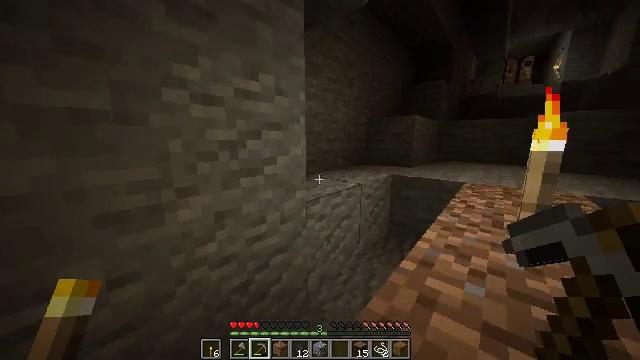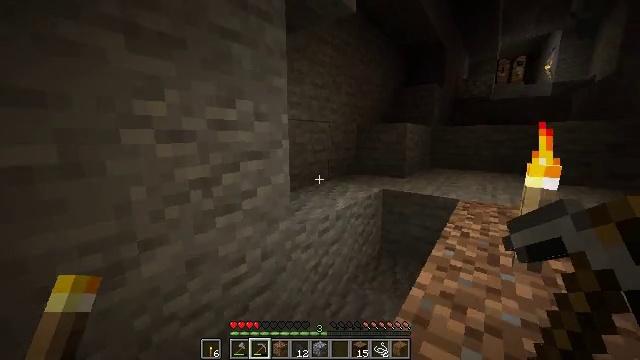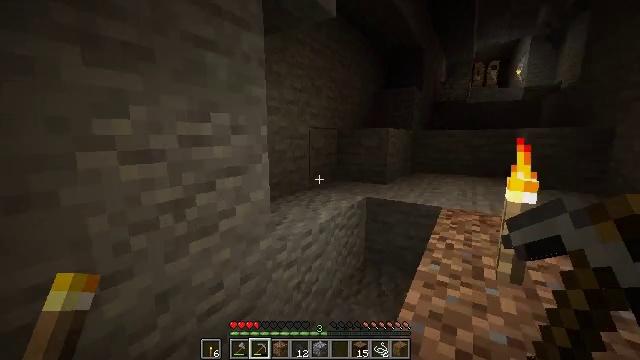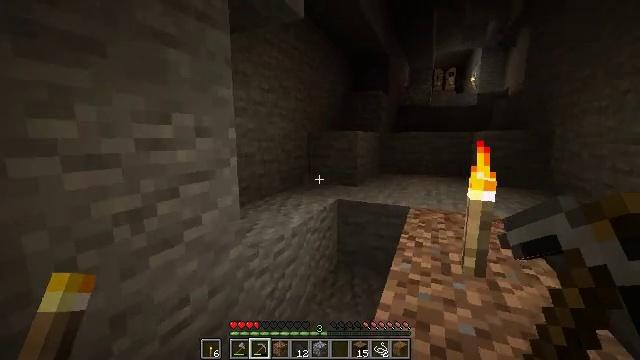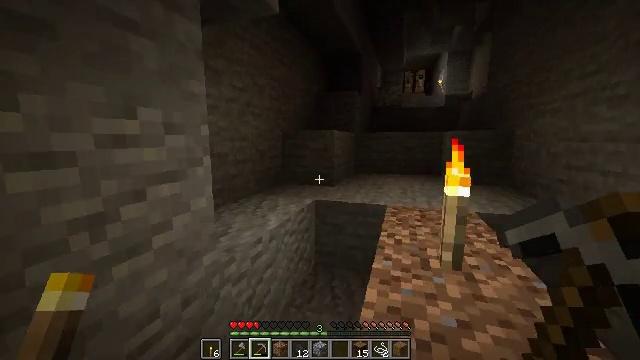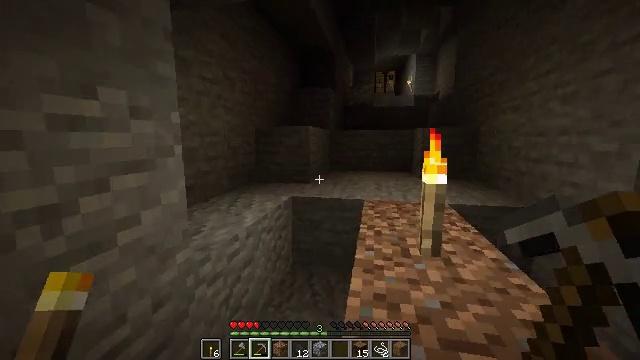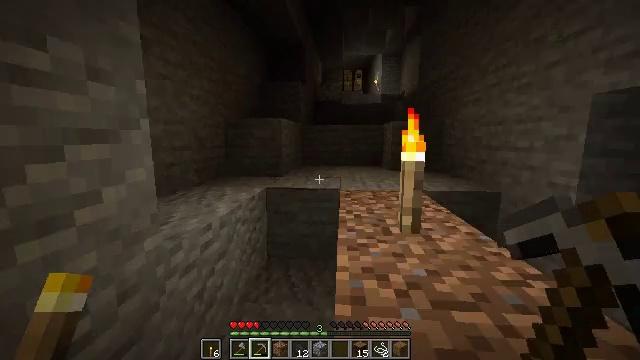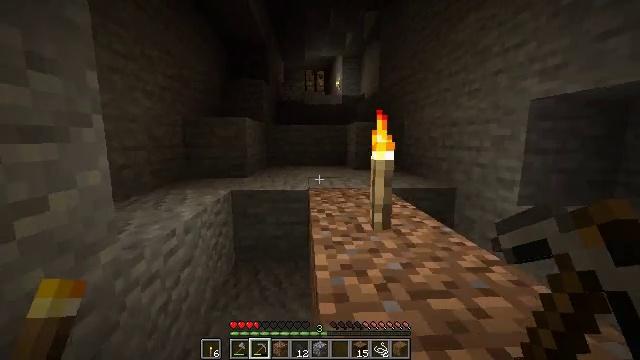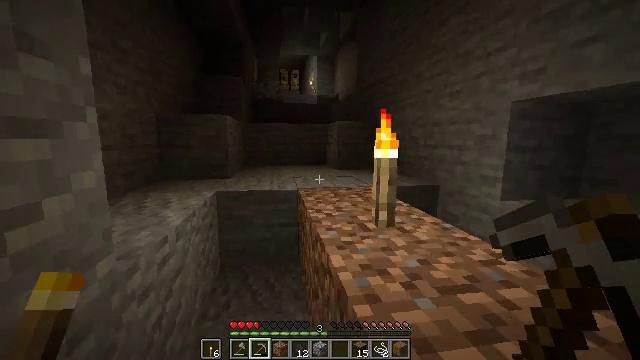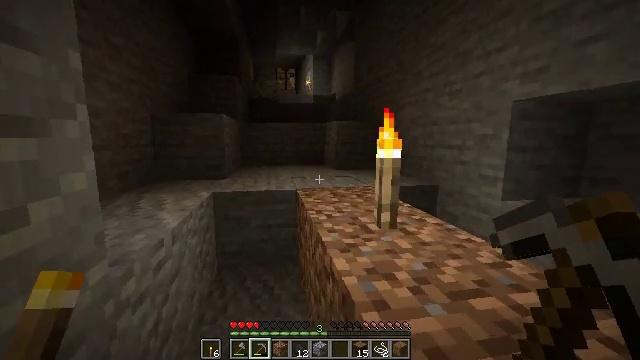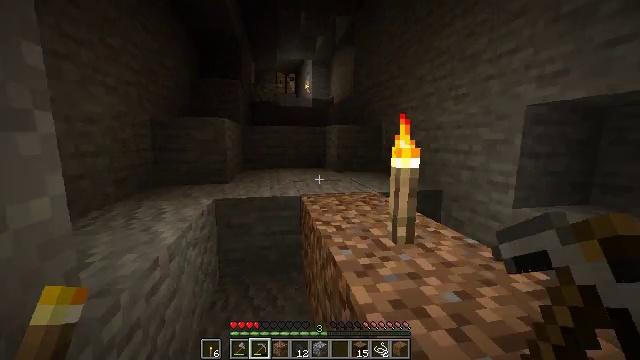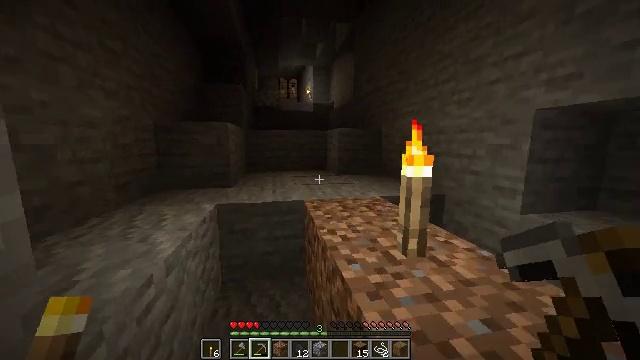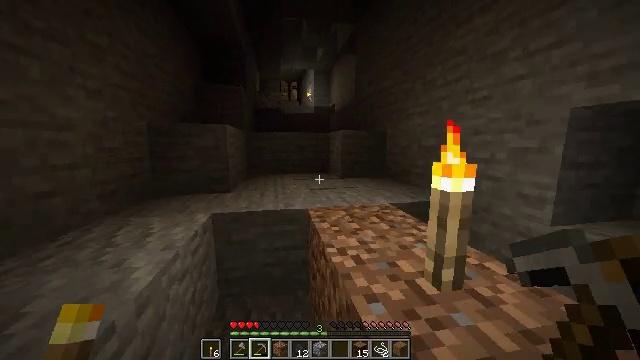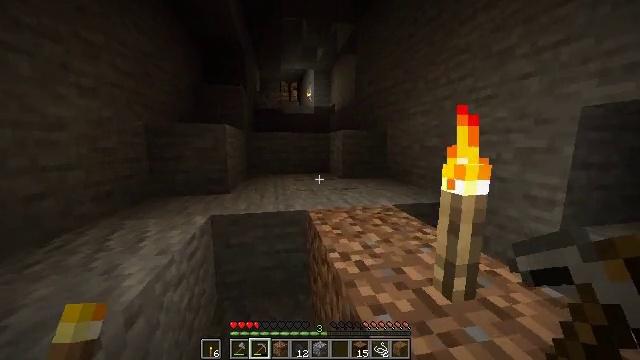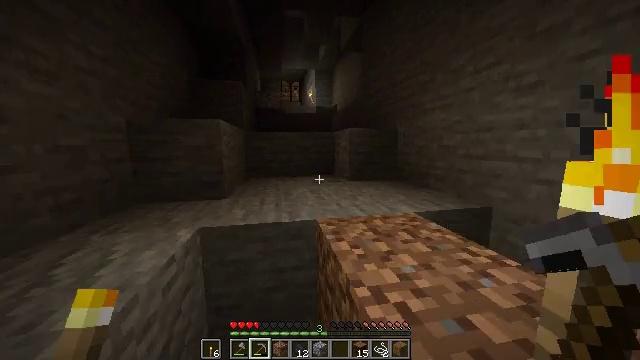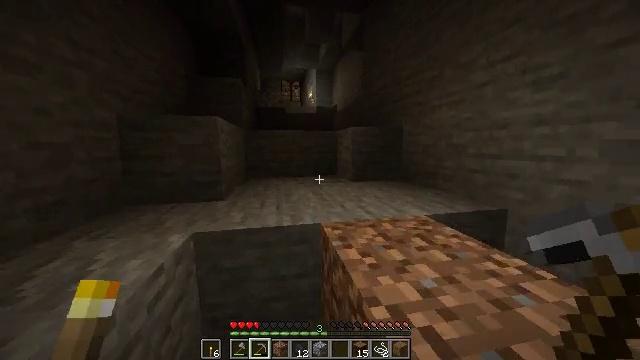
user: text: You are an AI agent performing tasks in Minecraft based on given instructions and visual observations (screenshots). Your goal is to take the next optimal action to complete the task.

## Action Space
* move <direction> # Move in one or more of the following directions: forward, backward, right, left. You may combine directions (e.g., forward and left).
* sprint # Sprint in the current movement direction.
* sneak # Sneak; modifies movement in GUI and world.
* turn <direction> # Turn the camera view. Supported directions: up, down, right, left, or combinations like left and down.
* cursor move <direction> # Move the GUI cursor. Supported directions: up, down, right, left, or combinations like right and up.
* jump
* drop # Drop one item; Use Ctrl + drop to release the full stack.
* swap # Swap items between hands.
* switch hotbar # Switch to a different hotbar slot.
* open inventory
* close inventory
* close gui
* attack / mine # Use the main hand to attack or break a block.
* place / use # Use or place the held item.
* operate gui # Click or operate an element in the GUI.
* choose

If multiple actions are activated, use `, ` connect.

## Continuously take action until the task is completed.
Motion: motion action
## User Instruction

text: craft item air
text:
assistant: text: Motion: move forward, sprint, turn right, jump
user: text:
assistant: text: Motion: move forward, sprint, turn right
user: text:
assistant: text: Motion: move forward and move left, sprint, turn right
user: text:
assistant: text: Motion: move forward and move left, sprint, turn right
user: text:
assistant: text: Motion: move forward and move left, sprint, turn right
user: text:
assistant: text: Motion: move forward and move left, sprint, turn right
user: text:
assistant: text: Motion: move forward and move left, sprint, turn right
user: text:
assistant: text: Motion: move forward and move left, sprint, turn right
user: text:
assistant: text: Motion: move forward, sprint
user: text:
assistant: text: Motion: move forward, sprint
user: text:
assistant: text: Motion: move forward, sprint
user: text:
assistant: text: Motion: move forward, sprint
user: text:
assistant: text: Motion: move forward, sprint
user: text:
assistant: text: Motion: move forward, sprint
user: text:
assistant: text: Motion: move forward, sprint
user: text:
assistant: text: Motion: move forward, sprint
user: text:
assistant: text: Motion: move forward, sprint
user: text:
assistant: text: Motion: move forward, sprint, jump
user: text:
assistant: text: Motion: move forward, sprint, jump
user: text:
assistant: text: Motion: move forward, sprint, jump
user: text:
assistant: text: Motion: move forward, sprint, jump
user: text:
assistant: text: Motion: move forward, sprint, jump
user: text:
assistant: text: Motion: move forward, sprint
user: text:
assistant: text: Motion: move forward, sprint
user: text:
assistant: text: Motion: move forward, sprint
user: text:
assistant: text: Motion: move forward, sprint
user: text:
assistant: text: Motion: move forward, sprint
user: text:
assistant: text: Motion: move forward, sprint
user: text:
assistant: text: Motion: move forward, sprint
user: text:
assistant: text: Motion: move forward, sprint, jump